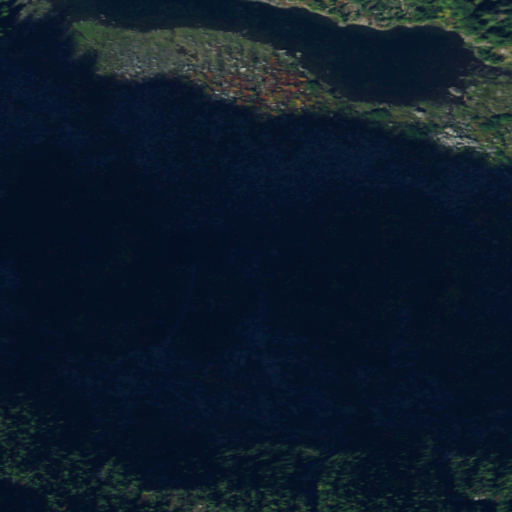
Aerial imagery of depression(s) in Washington named Goat Basin containing evergreen forest, shrub, open water, barren land, and grassland